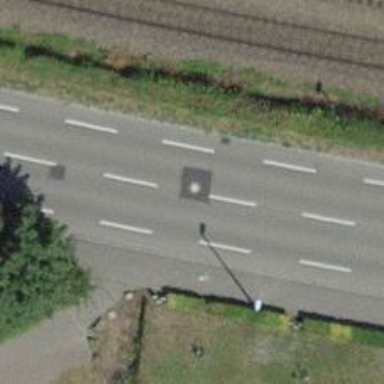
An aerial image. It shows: Tertiary road with asphalt surface. It includes shared lane for cyclists.